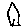
Label: house